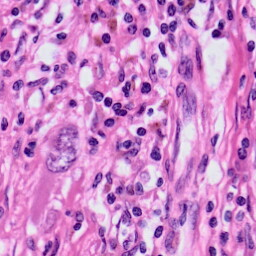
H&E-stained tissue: Skin